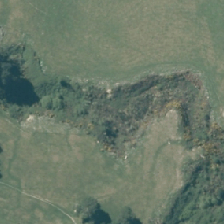
Land cover: deciduous_hardwood